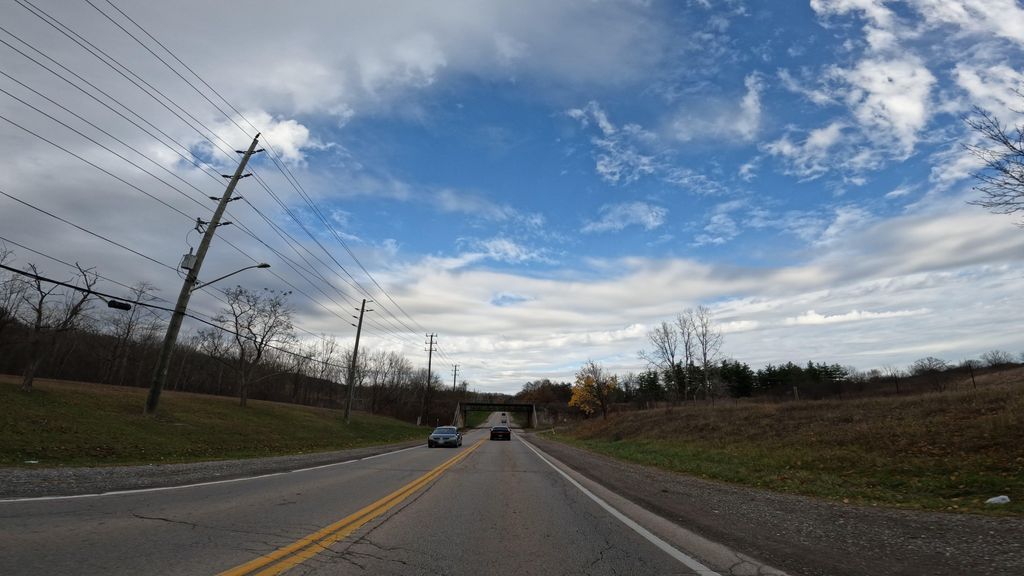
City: hamilton